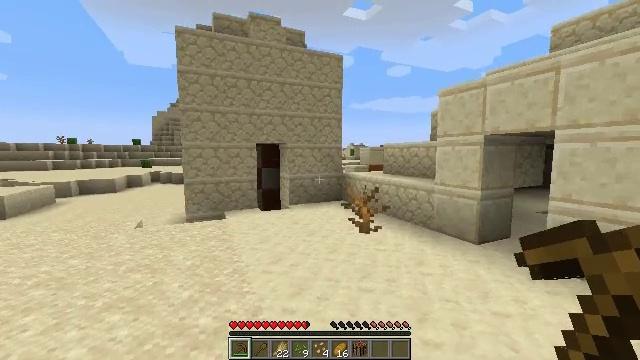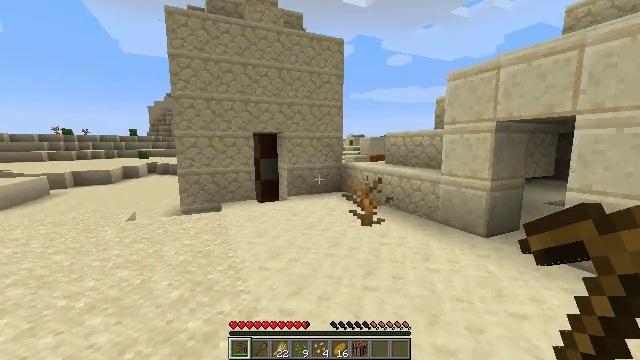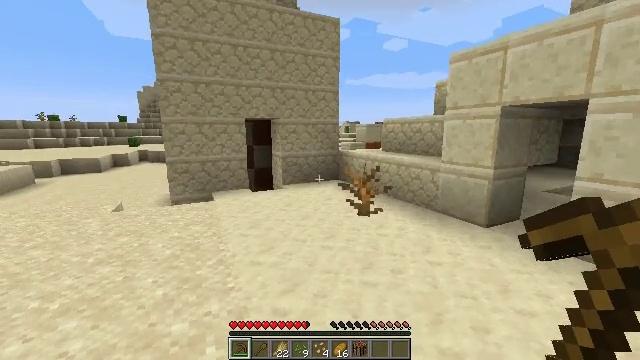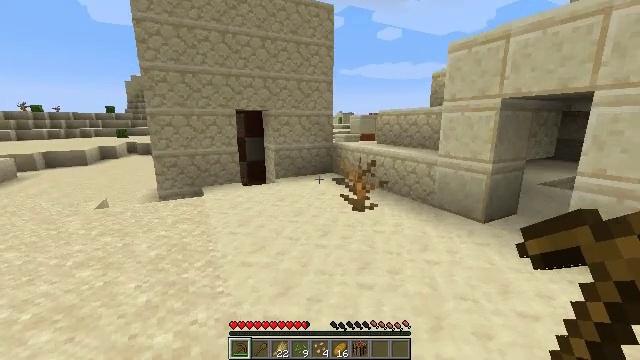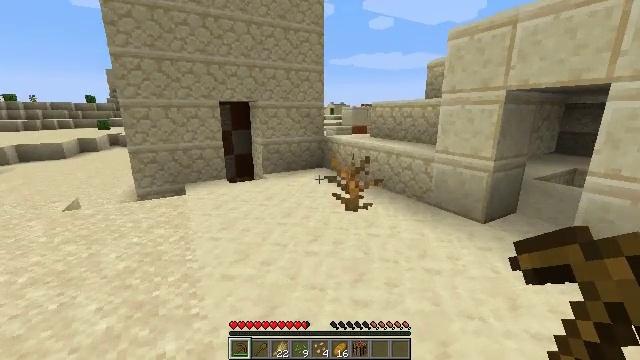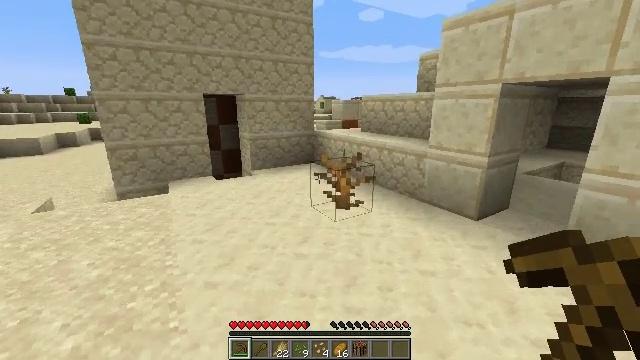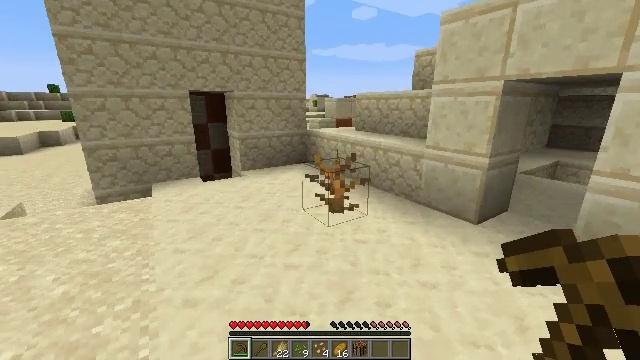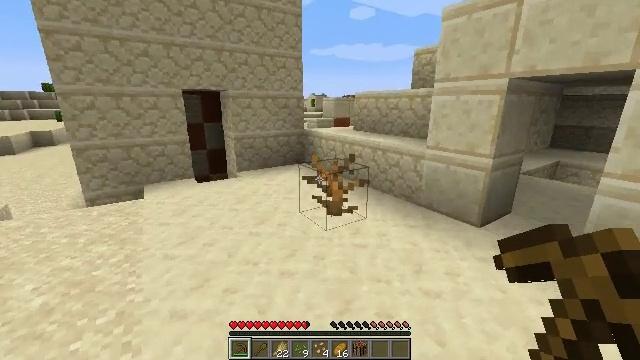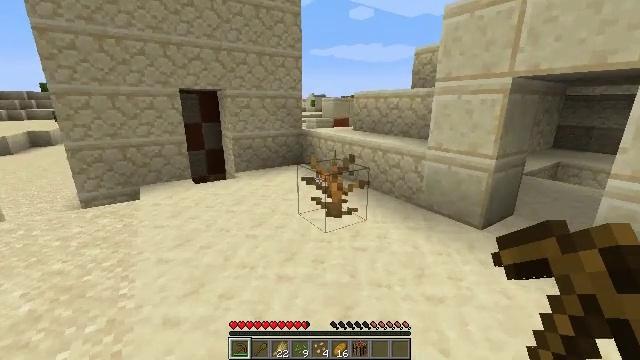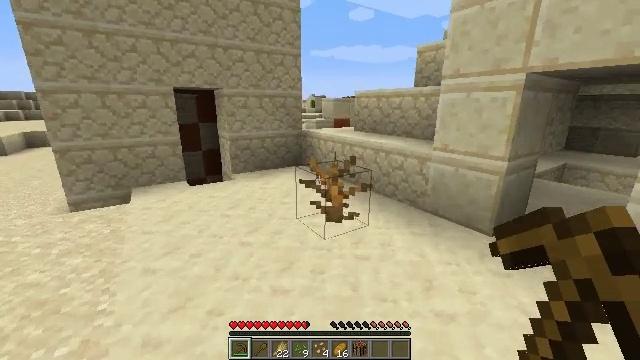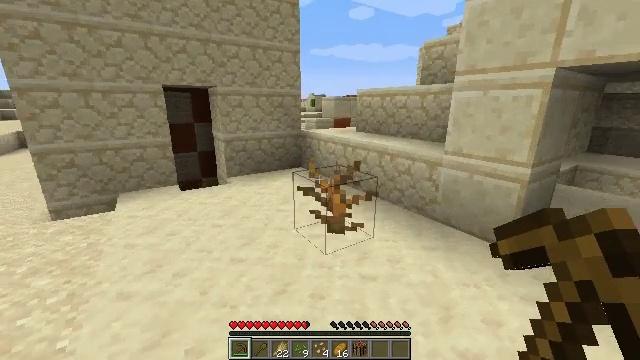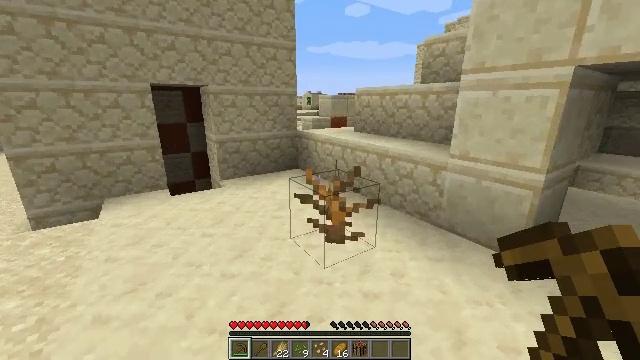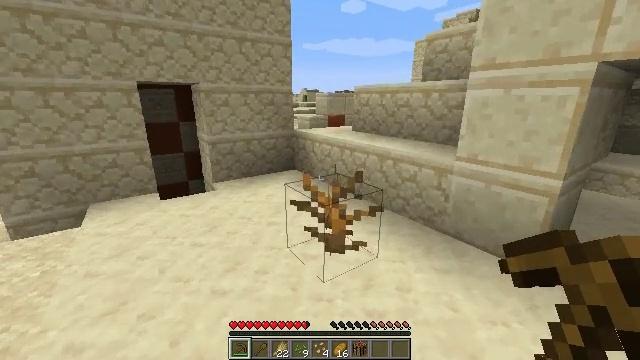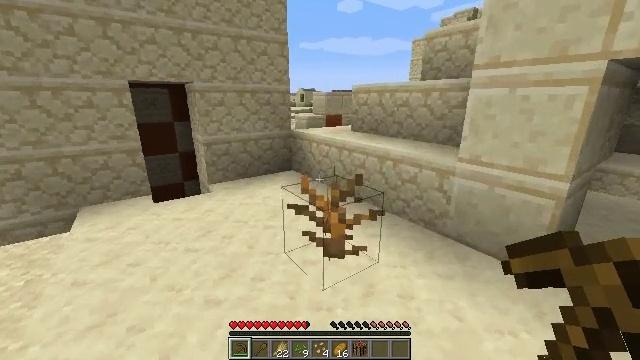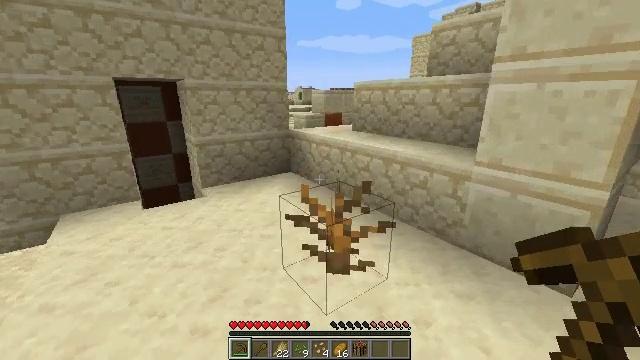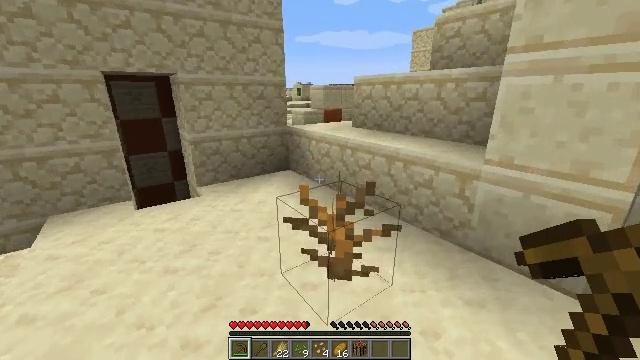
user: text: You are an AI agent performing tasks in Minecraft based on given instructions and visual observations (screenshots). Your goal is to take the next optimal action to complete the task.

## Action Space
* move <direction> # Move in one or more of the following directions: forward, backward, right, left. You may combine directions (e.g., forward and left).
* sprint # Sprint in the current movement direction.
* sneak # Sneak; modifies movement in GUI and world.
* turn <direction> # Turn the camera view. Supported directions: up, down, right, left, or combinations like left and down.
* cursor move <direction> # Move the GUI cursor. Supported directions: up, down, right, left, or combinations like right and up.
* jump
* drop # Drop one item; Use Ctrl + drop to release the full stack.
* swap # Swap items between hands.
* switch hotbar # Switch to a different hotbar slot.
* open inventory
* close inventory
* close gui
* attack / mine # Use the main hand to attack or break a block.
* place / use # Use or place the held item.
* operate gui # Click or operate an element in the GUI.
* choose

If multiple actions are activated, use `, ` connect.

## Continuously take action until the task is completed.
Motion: motion action
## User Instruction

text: Dig out the orange terracotta.
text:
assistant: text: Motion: move forward, turn down
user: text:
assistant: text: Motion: move forward, turn right and down
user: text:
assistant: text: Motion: move forward, turn right and down
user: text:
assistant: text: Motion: move forward, turn right and down
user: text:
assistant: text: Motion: move forward, turn right and down
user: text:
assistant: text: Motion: move forward, turn right
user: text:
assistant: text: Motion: move forward
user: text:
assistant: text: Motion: move forward
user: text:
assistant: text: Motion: move forward
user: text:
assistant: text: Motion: move forward
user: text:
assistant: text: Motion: move forward
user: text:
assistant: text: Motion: move forward
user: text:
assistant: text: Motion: move forward
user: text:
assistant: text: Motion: move forward
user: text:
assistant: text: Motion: move forward
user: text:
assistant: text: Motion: move forward and move left, turn down
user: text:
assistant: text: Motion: move forward and move left, turn down
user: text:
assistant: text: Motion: move forward and move left, turn down
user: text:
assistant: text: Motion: move forward and move left, turn left and down
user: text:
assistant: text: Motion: move forward and move left, turn down
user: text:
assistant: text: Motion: move forward and move left, turn down
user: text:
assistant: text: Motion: move forward and move left, turn down
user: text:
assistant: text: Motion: move forward, turn left and down
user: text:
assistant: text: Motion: move forward, turn down
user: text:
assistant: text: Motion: move forward, turn left and down
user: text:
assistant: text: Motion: move forward, turn left and down
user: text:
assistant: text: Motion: move forward and move left, turn left and down
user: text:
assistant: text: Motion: move forward and move left, turn left and down
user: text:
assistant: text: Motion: move forward and move left, turn left and down
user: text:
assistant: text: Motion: move forward and move left, turn down